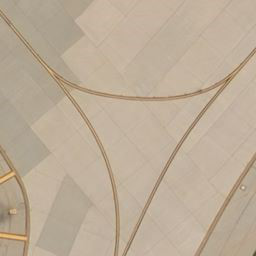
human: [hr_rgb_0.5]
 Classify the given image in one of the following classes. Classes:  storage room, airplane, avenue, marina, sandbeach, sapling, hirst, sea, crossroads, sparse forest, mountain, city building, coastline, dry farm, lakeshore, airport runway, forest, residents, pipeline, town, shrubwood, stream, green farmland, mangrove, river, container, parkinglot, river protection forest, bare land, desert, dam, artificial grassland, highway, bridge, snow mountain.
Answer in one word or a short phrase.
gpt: airport runway